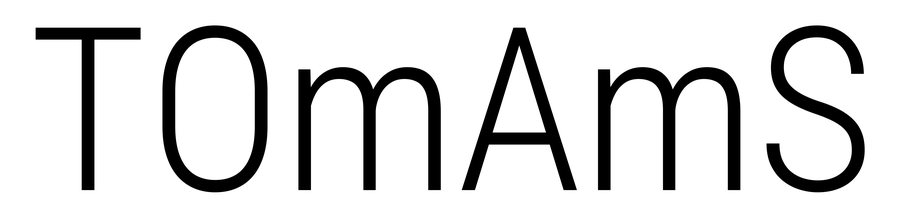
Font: Roboto_Condensed_Light